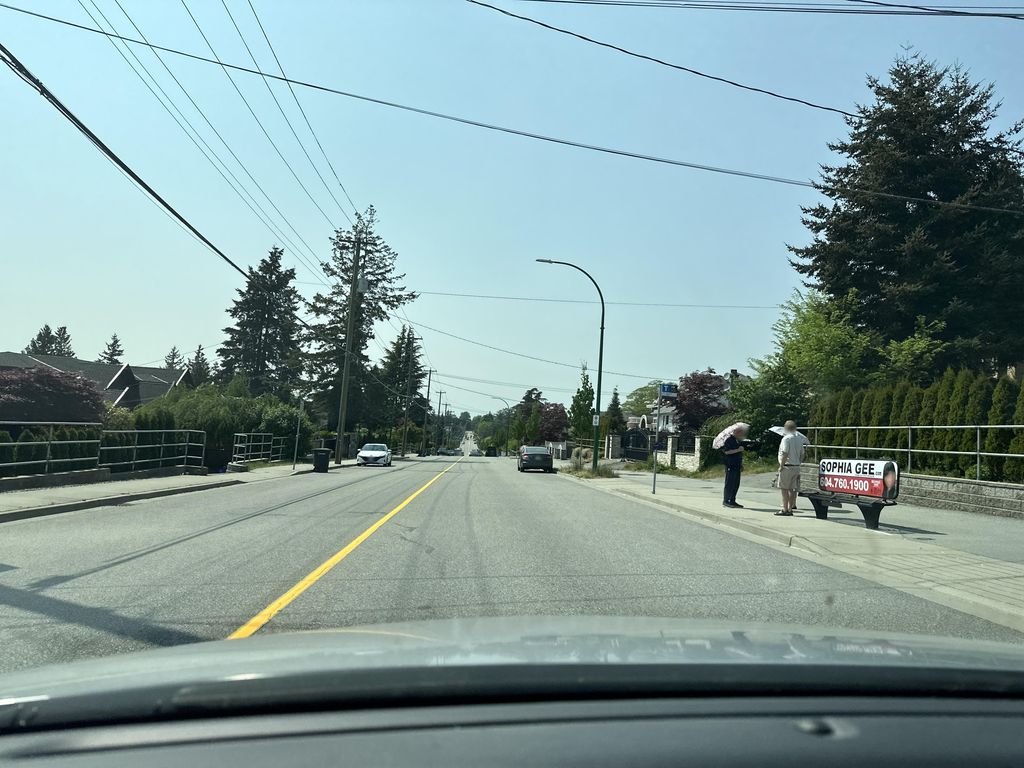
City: vancouver